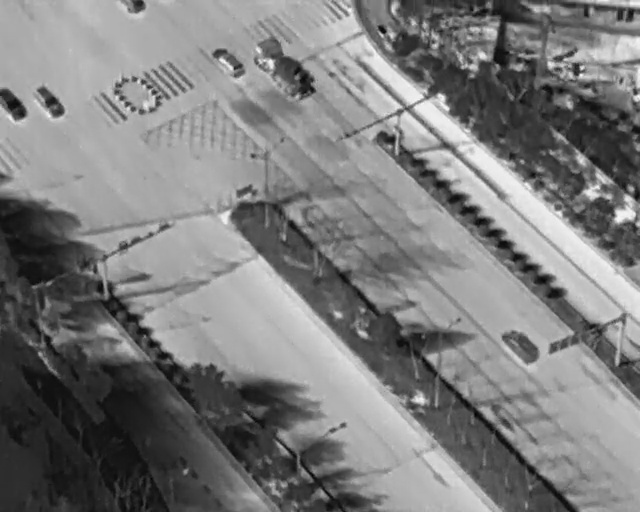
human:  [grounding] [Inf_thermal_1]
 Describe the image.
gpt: In the satellite image, there is  <ref>1 medium car </ref> <box>[[0, 17, 4, 22, 2]]</box> located at top left,  <ref>1 small car </ref> <box>[[4, 18, 10, 21, 144]]</box> located at top left,  <ref>1 small car </ref> <box>[[32, 10, 38, 13, 134]]</box> located at top,  <ref>1 medium car </ref> <box>[[38, 9, 50, 16, 138]]</box> located at top,  <ref>1 medium car </ref> <box>[[78, 65, 84, 69, 133]]</box> located at right.